Question: I want to change the border color of any element when it gets focused from blue to green. The problem is I don't know the attribute name I should change to override this. Any help would be very much appreciated.
Below is an image for better comprehension:

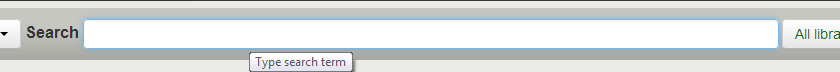
Answer: Go to <URL>, look for @input-border-focus, enter your desired color code, scroll down and click "Compile and Download".